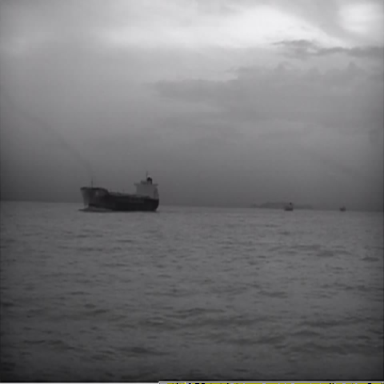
There is a liner in the infrared image.